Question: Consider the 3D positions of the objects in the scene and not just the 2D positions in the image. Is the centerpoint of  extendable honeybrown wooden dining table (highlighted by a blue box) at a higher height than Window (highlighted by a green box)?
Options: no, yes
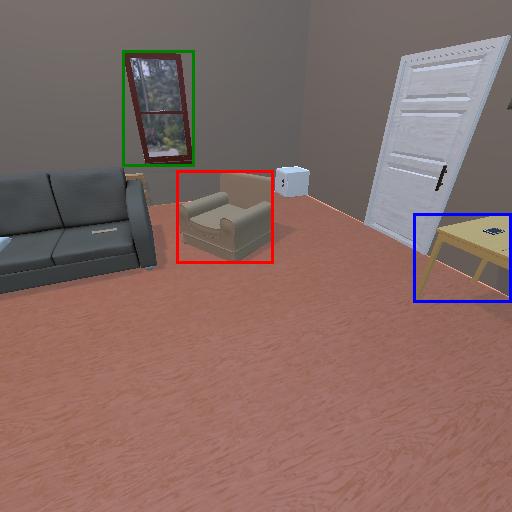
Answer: no